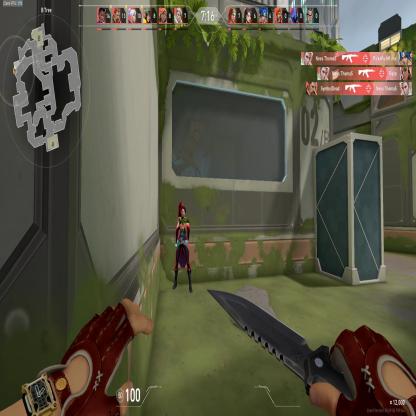
Label: enemy